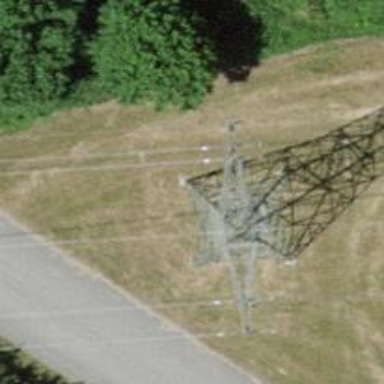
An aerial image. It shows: Lattice structure tower used for power transmission.